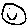
Label: smiley face